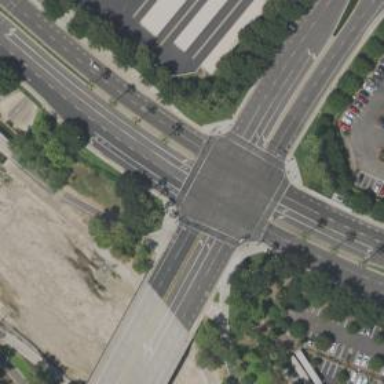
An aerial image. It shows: Cycleway.